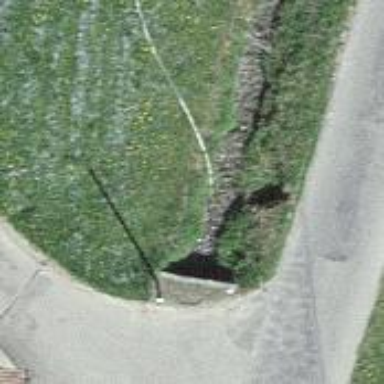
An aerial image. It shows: Culvert tunnel.